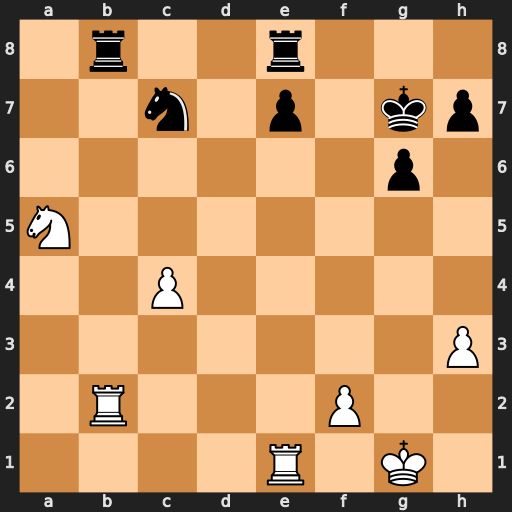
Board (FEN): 1r2r3/2n1p1kp/6p1/N7/2P5/7P/1R3P2/4R1K1
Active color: w
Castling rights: -
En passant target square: -
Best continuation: Rxb8 Rxb8 Rxe7+ Kf6 Rxc7